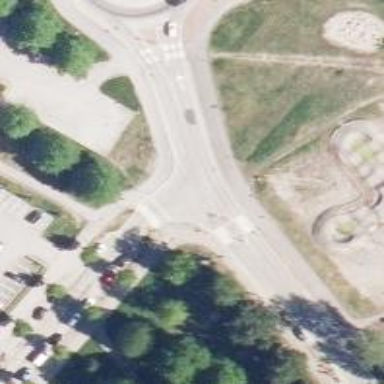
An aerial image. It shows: Marked crossing on the road.